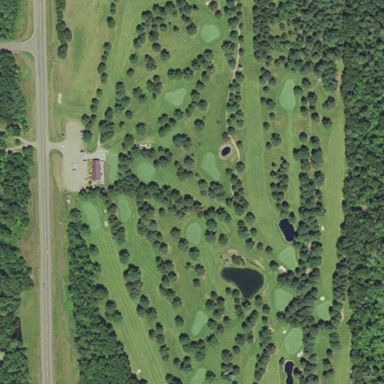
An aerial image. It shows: Golf course surrounded by greenery.